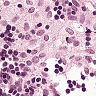
Metastatic tissue present: no